Question: I have a sequence diagram where a client makes an initial call to set up a session. After that initial call, every subsequent operation (e.g. call X, call Y, call Z) called on the server is checked to see if the session exists. Is there a way to describe this behaviour generically without having to show it for each and every call? I guess one option is to add a note, but there may be a better way?

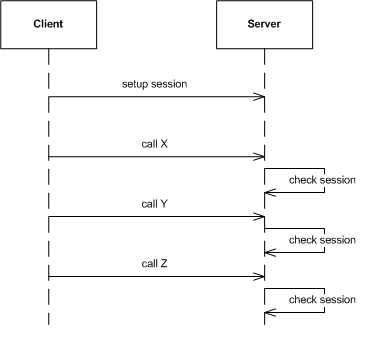
Answer: Since Sequence diagram is to show a particular execution (Client and Server should be :Client and :Server in the diagram) it is difficult to introduce factorization. You could use an InteractionUse to reuse a sequence fragment but in this case it will not help since you have only one message ("check session").
Don't forget that diagrams are views of the systems and particularly sequence diagrams are view of a particular transaction. You don't have to show everything in the diagram. You need not show the "check session" messages in this diagram and use another one to show that a server always checks the session, maybe with a state diagram.